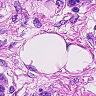
Metastatic tissue present: yes